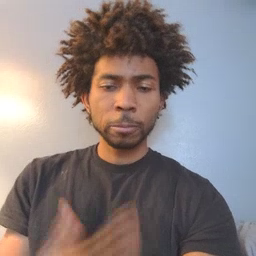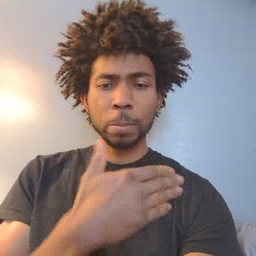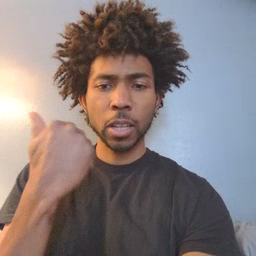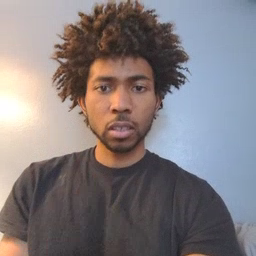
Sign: better